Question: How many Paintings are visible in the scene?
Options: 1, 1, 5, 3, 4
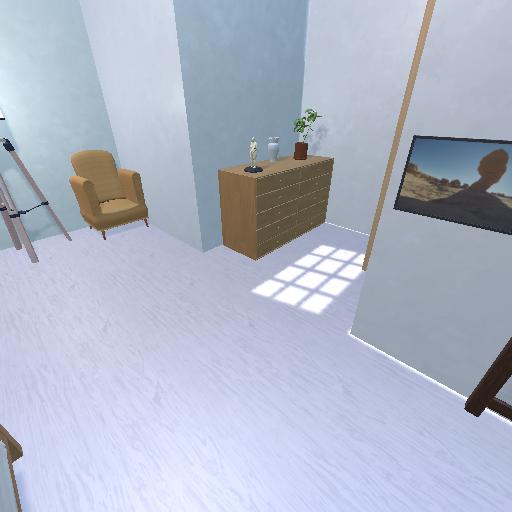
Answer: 1